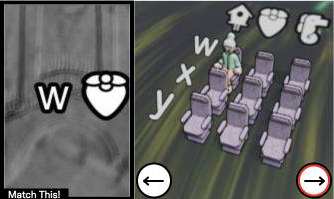
Task: seats
Answer: no